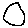
Label: moon